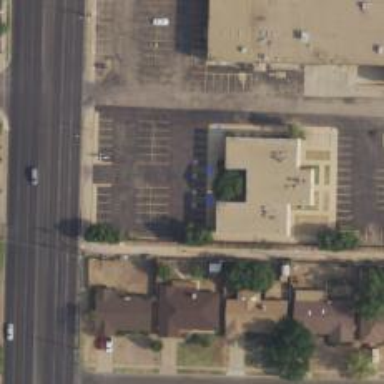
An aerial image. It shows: Parking space.